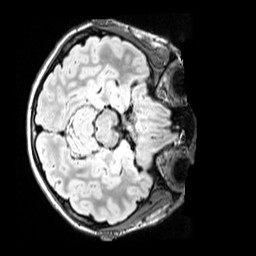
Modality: FLAIR
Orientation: axial
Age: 12
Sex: female
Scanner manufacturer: siemens
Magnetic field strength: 3 T
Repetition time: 5 s
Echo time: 0.388 s